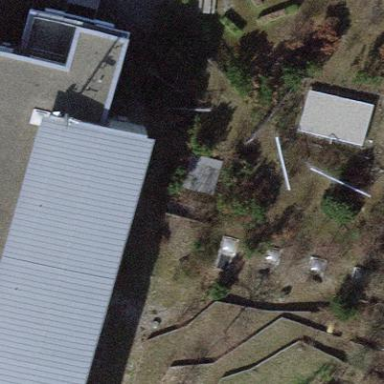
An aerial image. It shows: School building with flat roof.